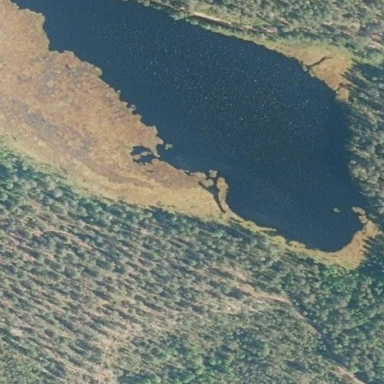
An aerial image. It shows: Serene pond surrounded by nature.